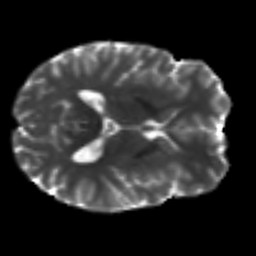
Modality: T2w
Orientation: axial
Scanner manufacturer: siemens
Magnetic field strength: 3 T
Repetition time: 9.6 s
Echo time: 0.077 s